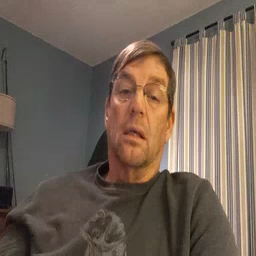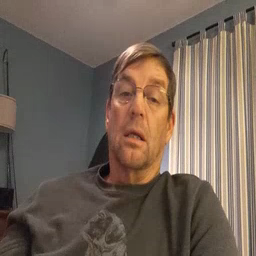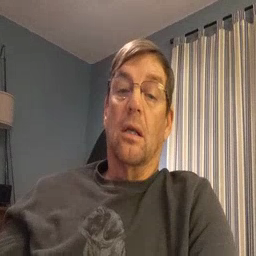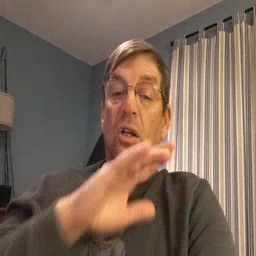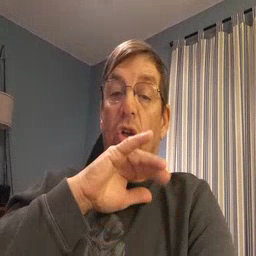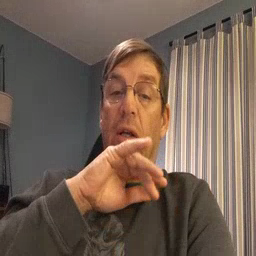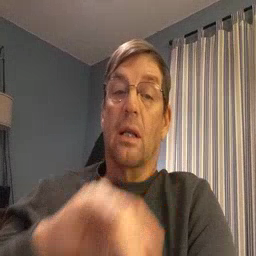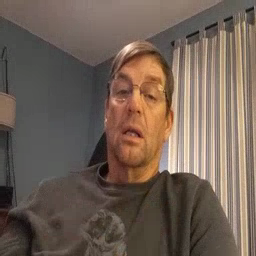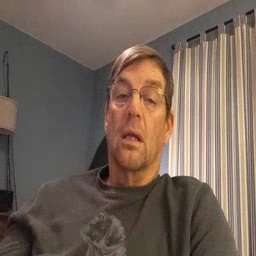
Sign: dirty